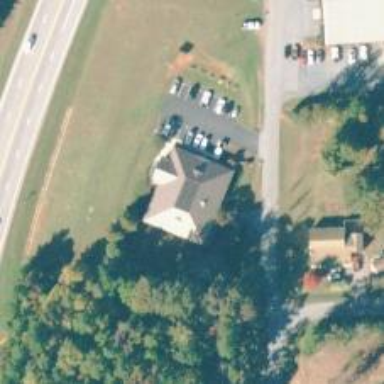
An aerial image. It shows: Veterinary facility.